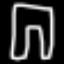
Label: pants